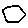
Label: hexagon